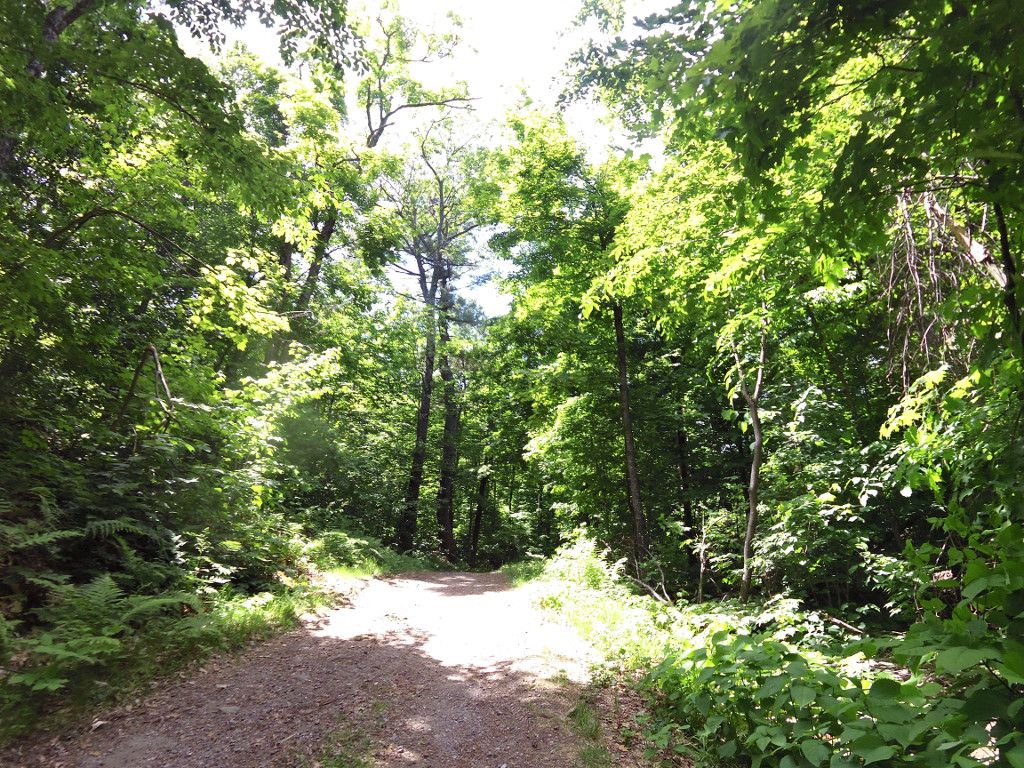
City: ottawa-gatineau